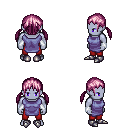
a pixel art fantasy rpg character, male body template, dark elf, purple skin, chain tabard jacket, red pants, pink twin-tailed hairstyle, white cloth bracers, metal boots, four views (front, back, left, right), 2x2 character sprite sheet, small pixel art, hard edges, no anti-aliasing